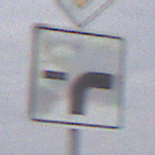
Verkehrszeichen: VerlaufVorfahrtsstrasse9
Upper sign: Vorfahrtsstrasse
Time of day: Midday
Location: Outdoor (Nature)
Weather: PartlyCloudy
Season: NotSpecified
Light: Natural